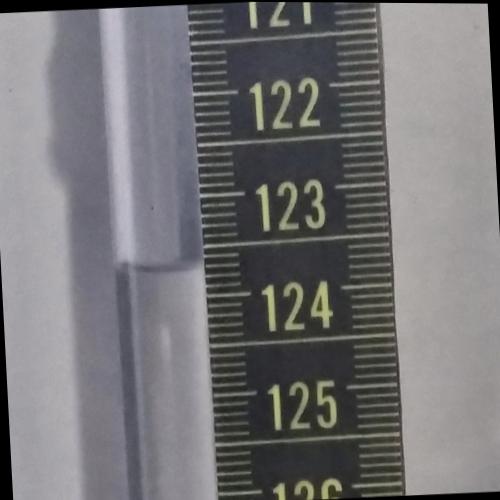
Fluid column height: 123.7 cm